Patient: sex M, age 61
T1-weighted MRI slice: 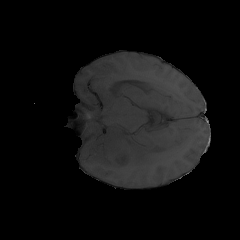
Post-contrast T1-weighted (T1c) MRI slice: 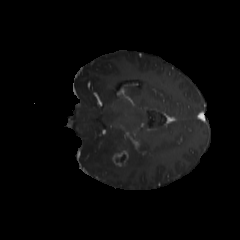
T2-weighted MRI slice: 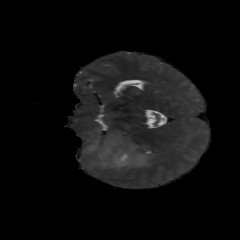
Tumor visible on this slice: yes
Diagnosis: Glioblastoma, IDH-wildtype
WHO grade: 4